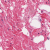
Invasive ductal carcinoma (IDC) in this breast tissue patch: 0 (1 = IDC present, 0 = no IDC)